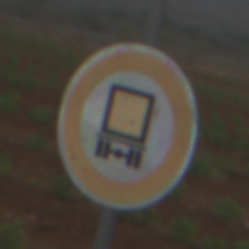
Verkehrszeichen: VerbotKennzeichnungspflichtigeKraftfahrzeugeGefaehrlicheGueter
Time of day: Midday
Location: Outdoor (Nature)
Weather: PartlyCloudy
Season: NotSpecified
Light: Natural